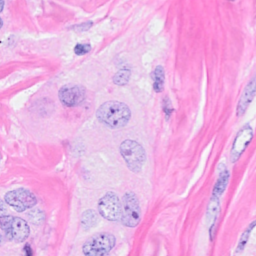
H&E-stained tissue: Breast